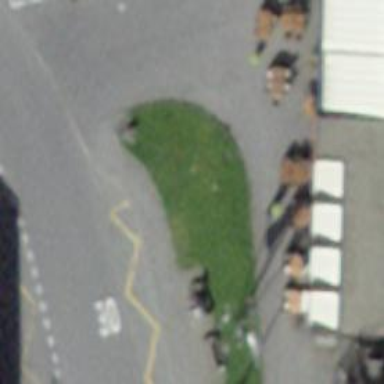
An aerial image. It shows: Bus stop with sheltered platform for public transport.